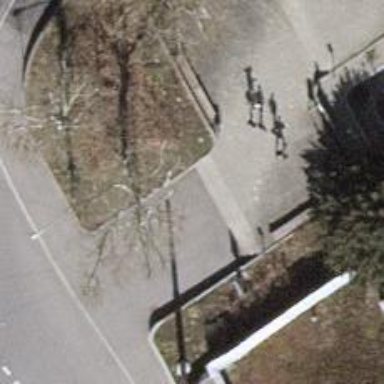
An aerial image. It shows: Concrete steps.